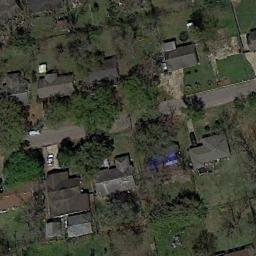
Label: medium_residential